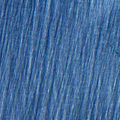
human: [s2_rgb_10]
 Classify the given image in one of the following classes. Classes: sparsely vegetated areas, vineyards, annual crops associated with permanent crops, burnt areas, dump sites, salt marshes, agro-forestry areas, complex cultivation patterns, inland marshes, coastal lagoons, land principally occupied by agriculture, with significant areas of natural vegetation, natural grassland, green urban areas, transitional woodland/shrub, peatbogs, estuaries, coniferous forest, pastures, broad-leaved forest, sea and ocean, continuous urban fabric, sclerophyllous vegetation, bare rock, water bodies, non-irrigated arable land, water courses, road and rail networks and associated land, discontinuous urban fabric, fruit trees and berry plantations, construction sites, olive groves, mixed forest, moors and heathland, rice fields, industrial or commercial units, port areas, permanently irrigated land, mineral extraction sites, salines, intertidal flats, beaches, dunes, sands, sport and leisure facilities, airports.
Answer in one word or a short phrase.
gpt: continuous urban fabric